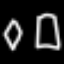
Label: square